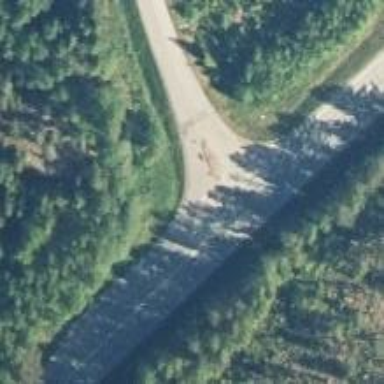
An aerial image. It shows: Asphalt road classified as trunk highway.